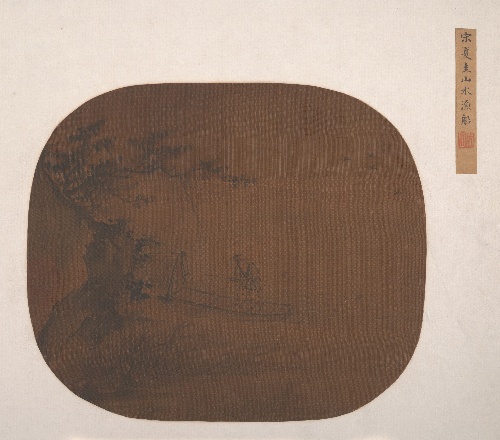
Artist: Unidentified artist|Xia Gui
Artist bio: |Chinese, active ca. 1195–1230
Object type: Fan mounted as an album leaf
Classification: Paintings
Medium: Fan mounted as an album leaf; ink on silk
Culture: China
Period: Ming (1368–1644) or Qing dynasty (1644–1911)
Dimensions: 8 7/16 x 9 7/8 in. (21.4 x 25.1 cm)
Department: Asian Art
Credit line: From the Collection of A. W. Bahr, Purchase, Fletcher Fund, 1947
Accession year: 1947
Repository: Metropolitan Museum of Art, New York, NY
Tags: Men|Boats